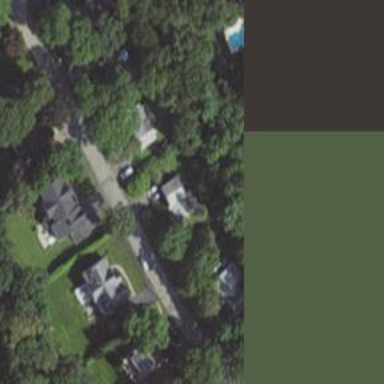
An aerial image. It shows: Neighborhood.